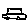
Label: car